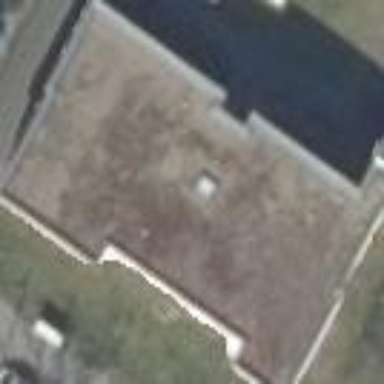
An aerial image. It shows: Apartment building with flat roof.